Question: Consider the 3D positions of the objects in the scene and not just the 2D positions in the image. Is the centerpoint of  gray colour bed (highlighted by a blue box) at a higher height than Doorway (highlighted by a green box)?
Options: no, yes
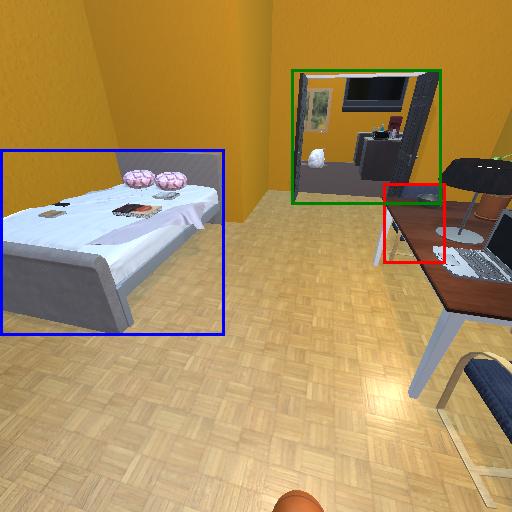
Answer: no